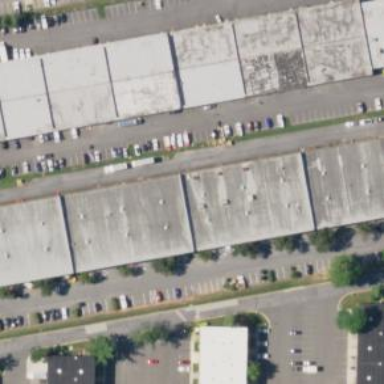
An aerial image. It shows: Commercial building.